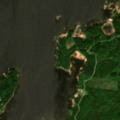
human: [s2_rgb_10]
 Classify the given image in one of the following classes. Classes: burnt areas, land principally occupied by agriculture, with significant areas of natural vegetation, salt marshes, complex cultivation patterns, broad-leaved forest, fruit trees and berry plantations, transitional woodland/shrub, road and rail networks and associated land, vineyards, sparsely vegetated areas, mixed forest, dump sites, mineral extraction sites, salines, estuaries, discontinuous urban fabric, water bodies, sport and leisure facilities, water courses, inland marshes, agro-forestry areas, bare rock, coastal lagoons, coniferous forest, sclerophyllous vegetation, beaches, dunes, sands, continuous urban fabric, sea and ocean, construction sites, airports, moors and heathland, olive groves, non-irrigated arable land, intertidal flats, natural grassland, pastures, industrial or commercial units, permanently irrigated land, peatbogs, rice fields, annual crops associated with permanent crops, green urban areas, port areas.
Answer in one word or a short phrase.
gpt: mixed forest, sea and ocean